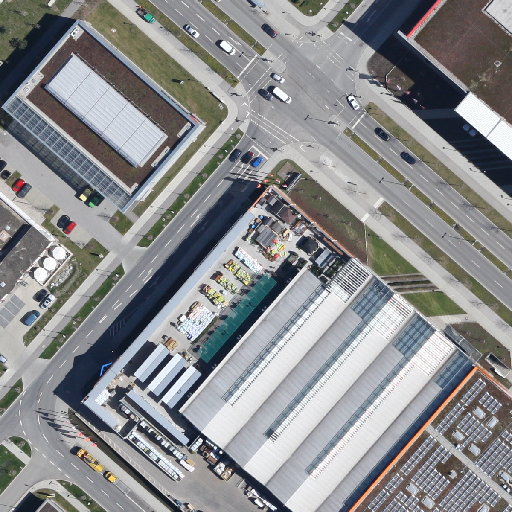
Referring expression: sidewalk